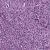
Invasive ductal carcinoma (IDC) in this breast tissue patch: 1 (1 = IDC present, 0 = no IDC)